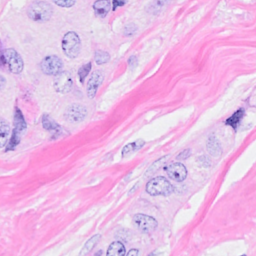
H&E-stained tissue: Breast